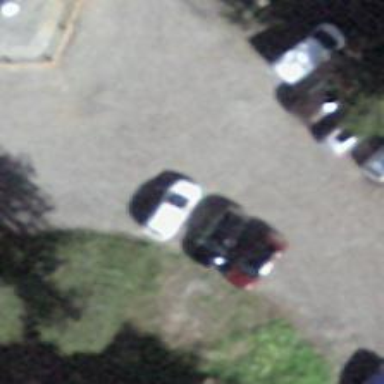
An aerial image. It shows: Parking area.